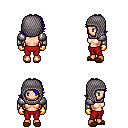
a pixel art fantasy rpg character, female body template, human, light skin, steel arm armor, red pants, blue swoop hairstyle, chain hood, gold gloves, brown slippers, four views (front, back, left, right), 2x2 character sprite sheet, small pixel art, hard edges, no anti-aliasing